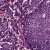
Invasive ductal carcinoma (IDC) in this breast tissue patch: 1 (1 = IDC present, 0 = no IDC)